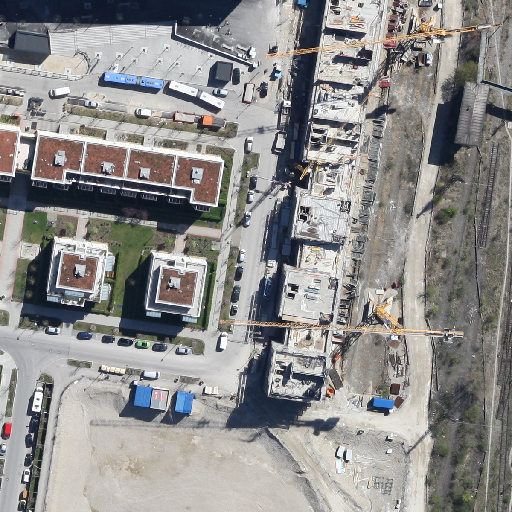
Referring expression: trailer